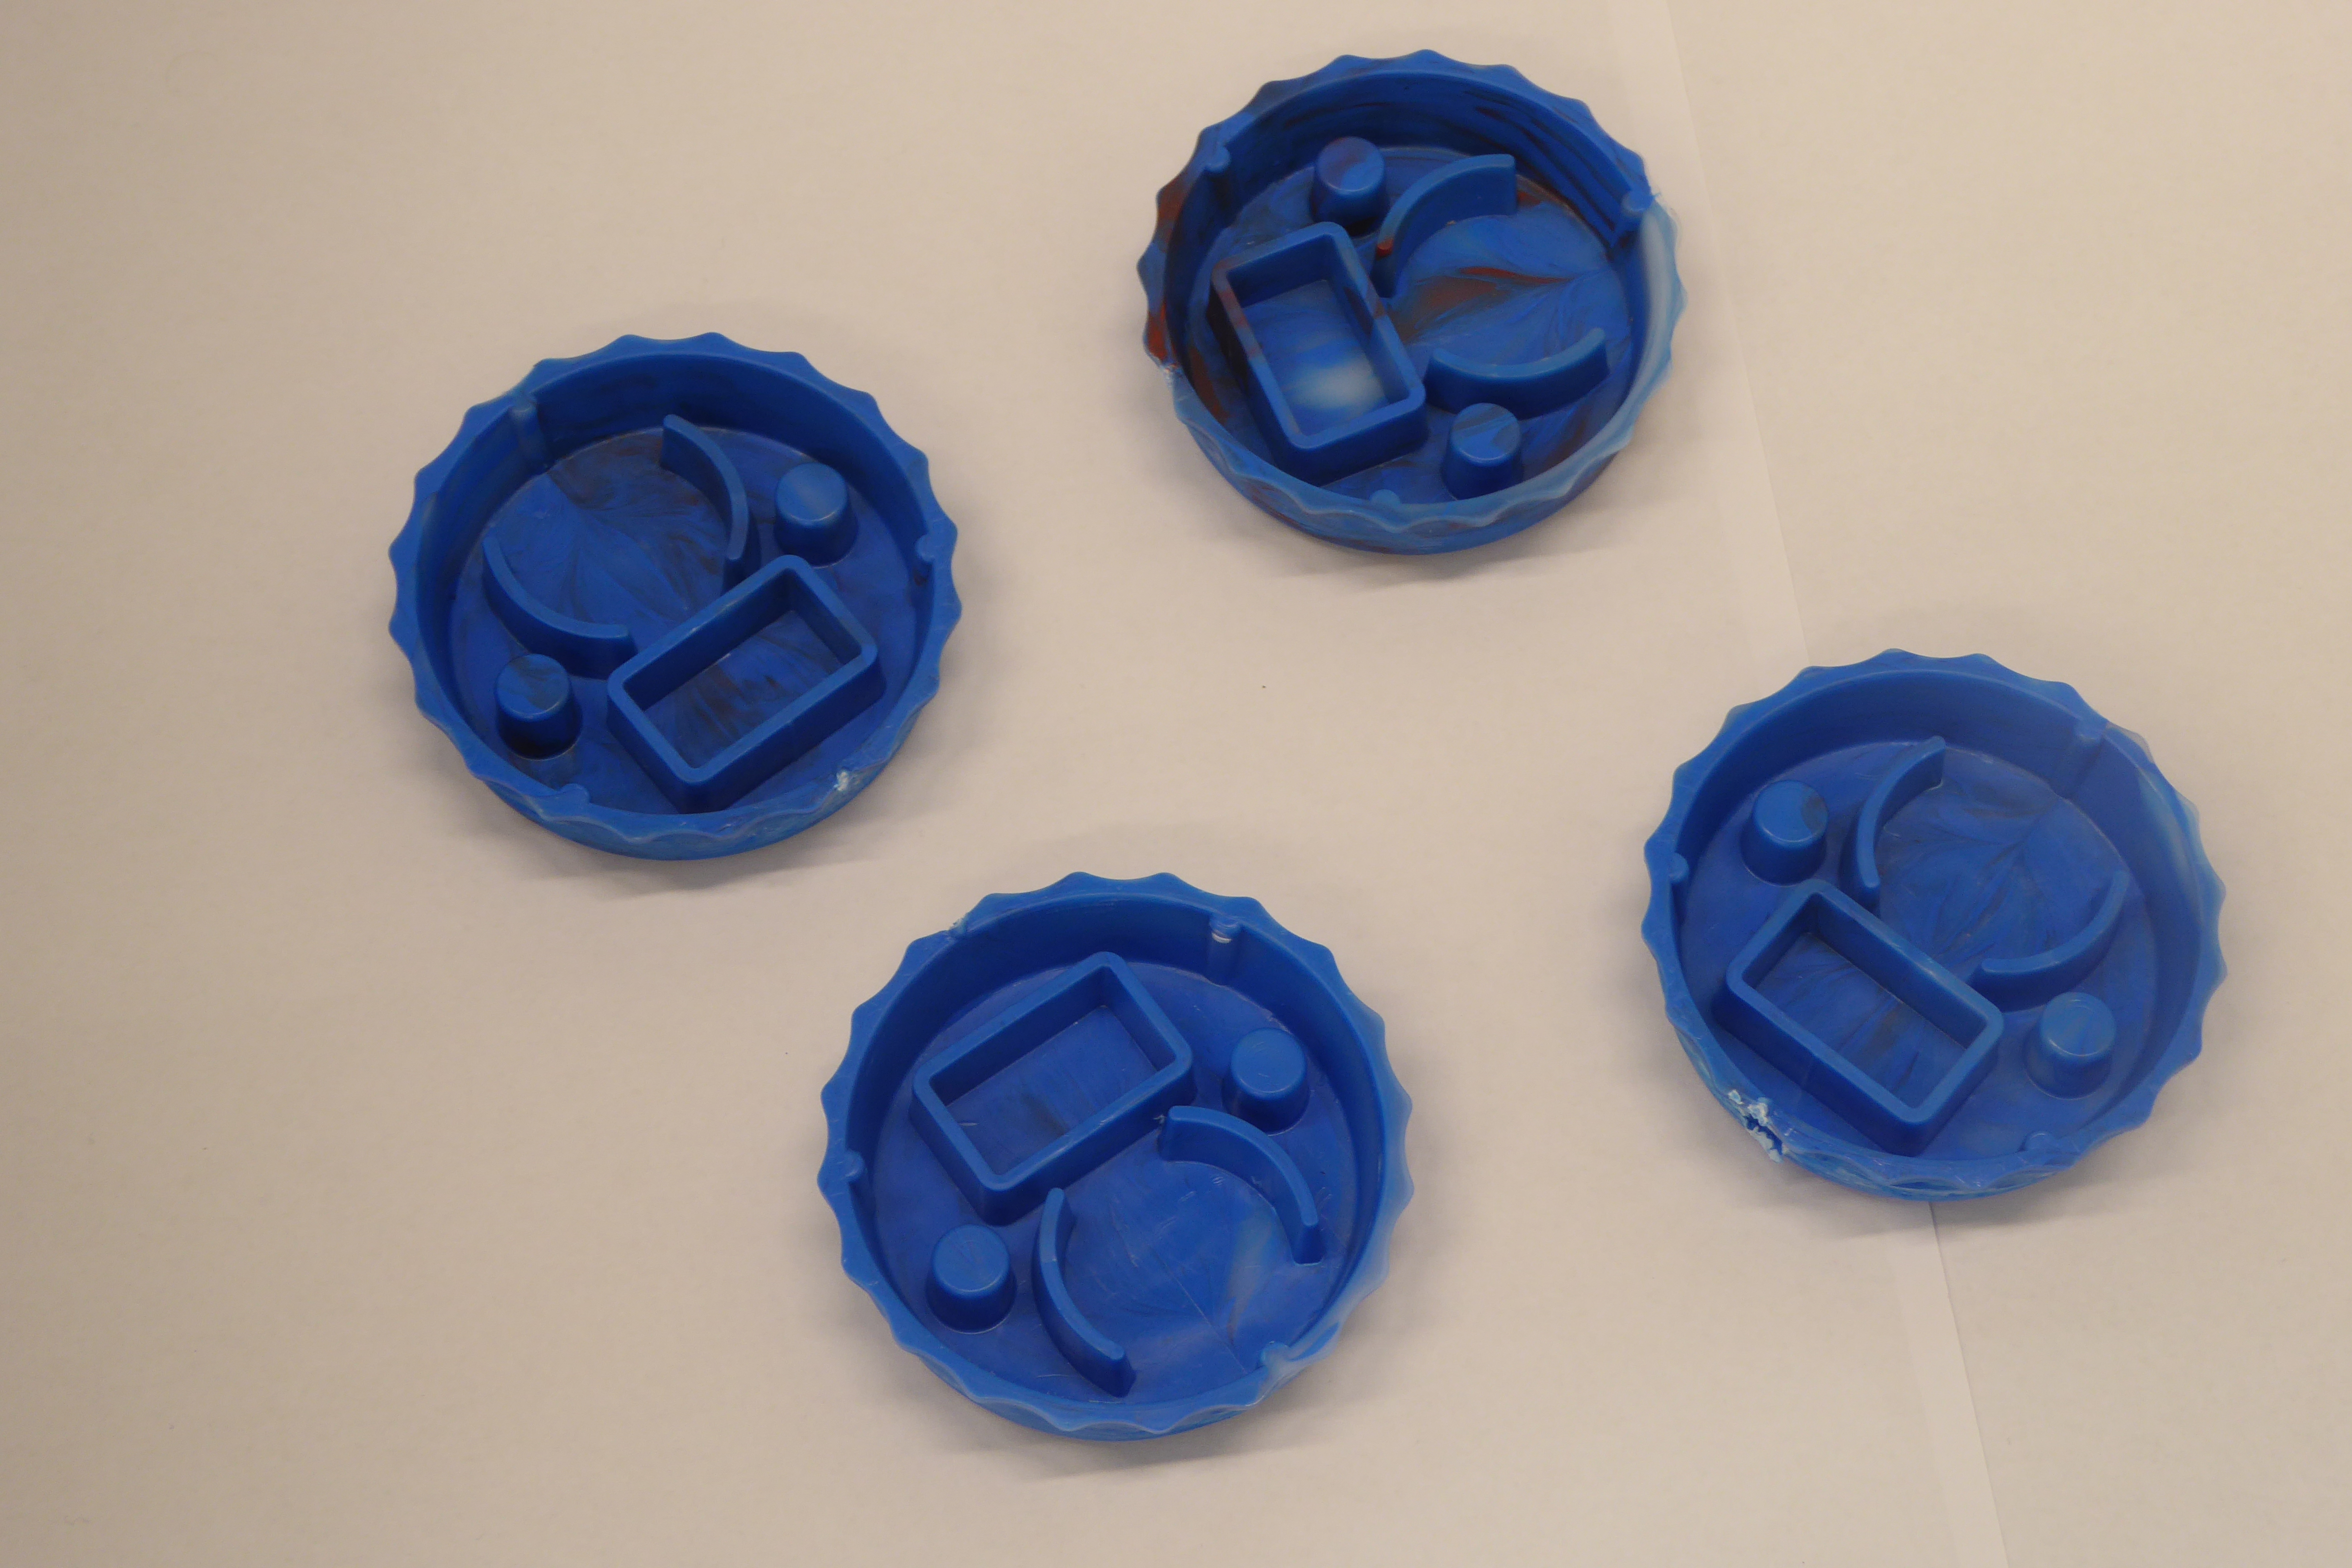
Label: Bottle Opener - Cover